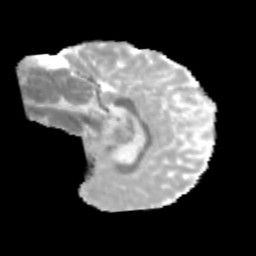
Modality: MD
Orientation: sagittal
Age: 11
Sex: male
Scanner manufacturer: siemens
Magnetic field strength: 3 T
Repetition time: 3.8 s
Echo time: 0.07 s